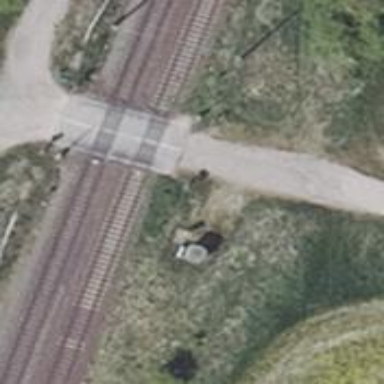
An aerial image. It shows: Railway level crossing.